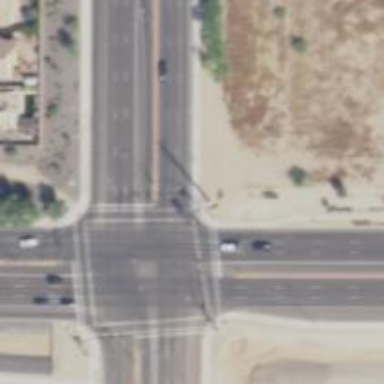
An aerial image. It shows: Crossing road.